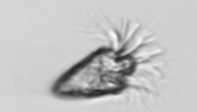
Label: Strombidium_tintinnodes